Chest X-ray:
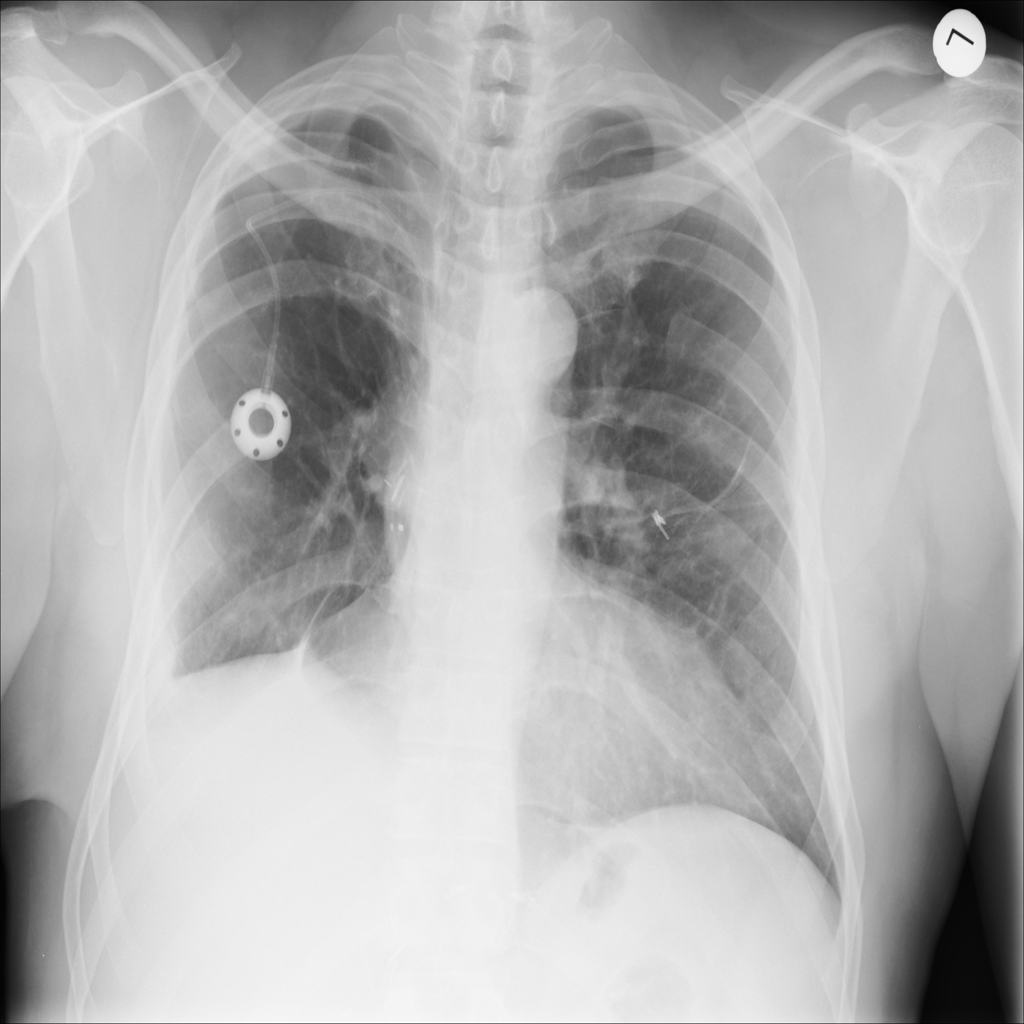
Findings: Fracture, Effusion
No abnormal finding: no